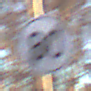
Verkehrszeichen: EndeGeschwindigkeit80
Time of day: SunriseSunset
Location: Outdoor (Nature)
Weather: Clear
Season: Autumn
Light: Natural